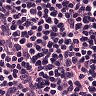
Metastatic tissue present: no